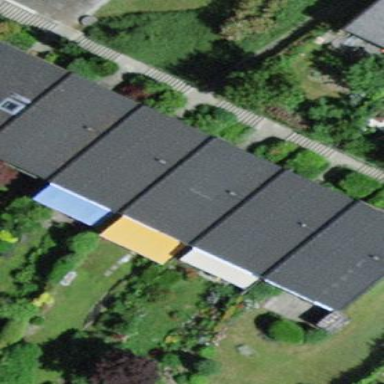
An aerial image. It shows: Terrace building.